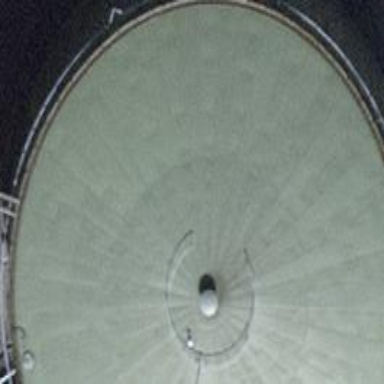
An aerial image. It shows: Storage tank created as man-made structure.